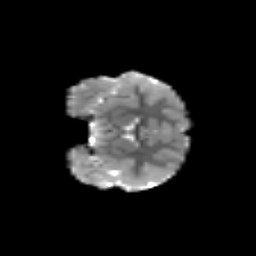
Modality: T2w
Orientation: coronal
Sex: male
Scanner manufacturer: siemens
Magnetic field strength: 3 T
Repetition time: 5 s
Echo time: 0.071 s